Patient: sex M, age 60
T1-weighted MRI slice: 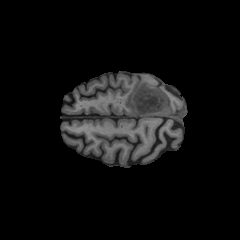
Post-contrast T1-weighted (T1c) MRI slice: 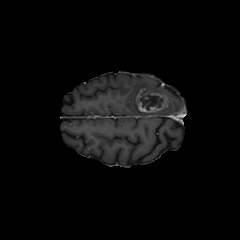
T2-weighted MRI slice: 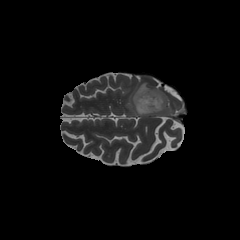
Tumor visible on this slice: yes
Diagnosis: Glioblastoma, IDH-wildtype
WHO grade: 4